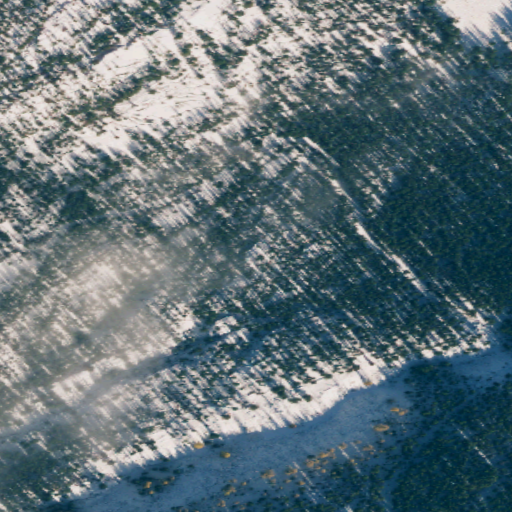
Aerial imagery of gap in Washington named Scheelite Pass containing evergreen forest, shrub, and woody wetlands